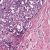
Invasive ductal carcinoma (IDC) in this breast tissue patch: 1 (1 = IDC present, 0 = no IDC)